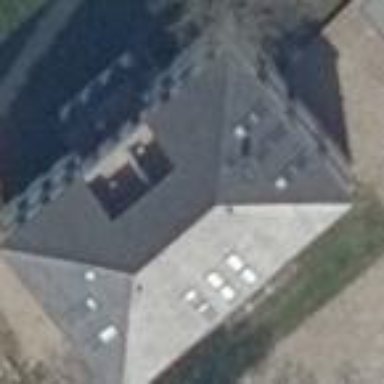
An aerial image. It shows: Historic hotel building with hipped roof. The building is white with black slate roof.